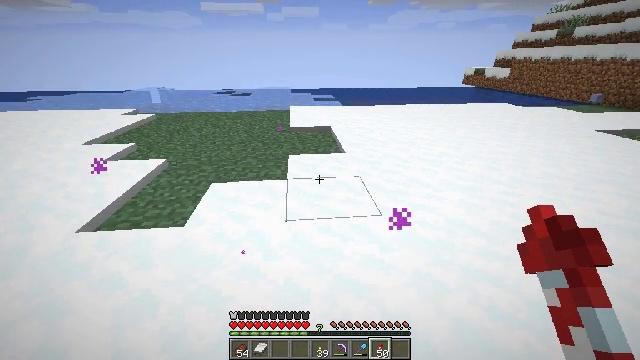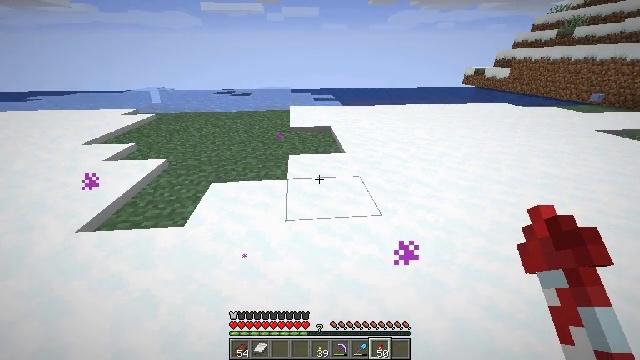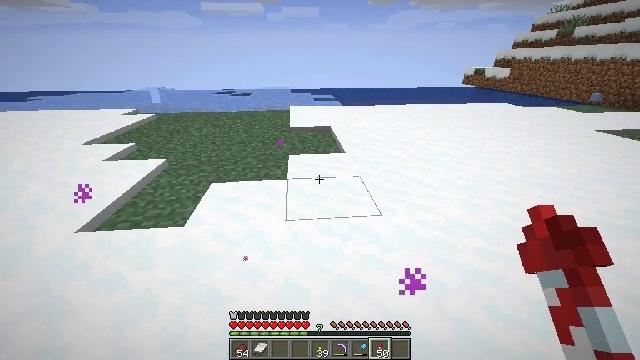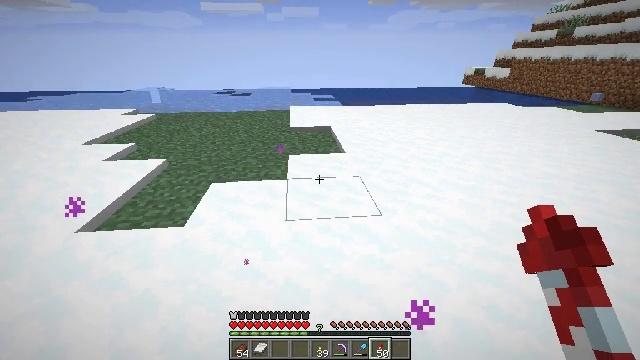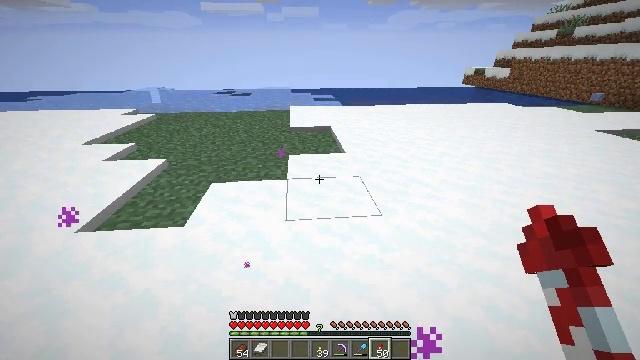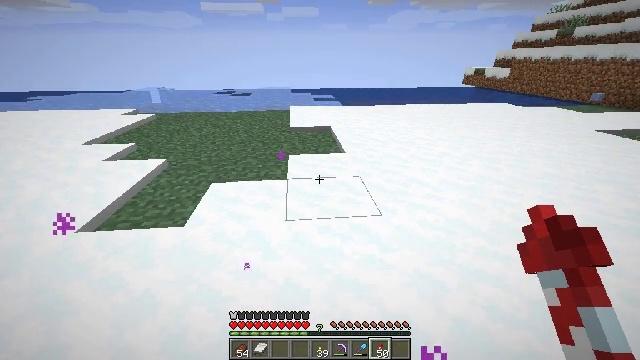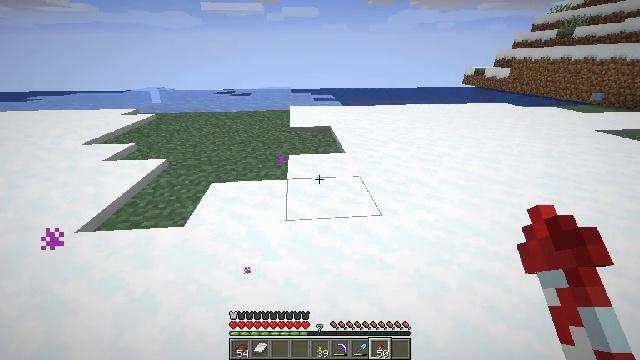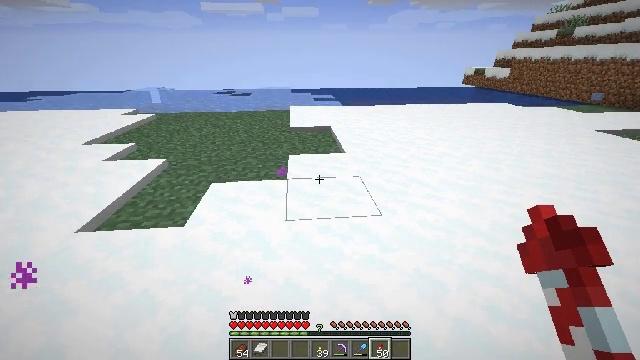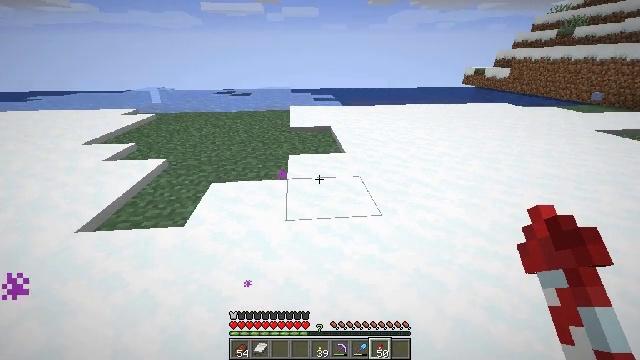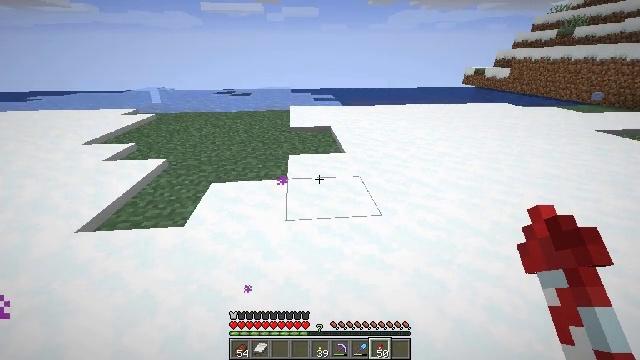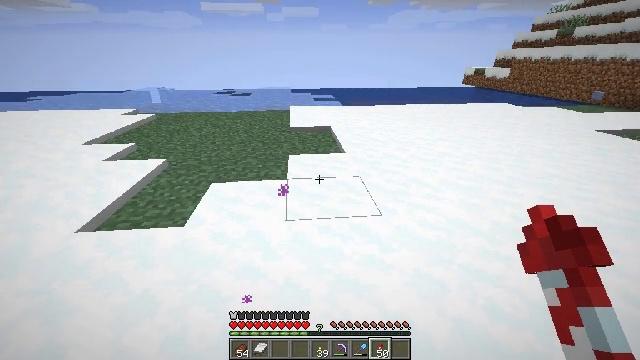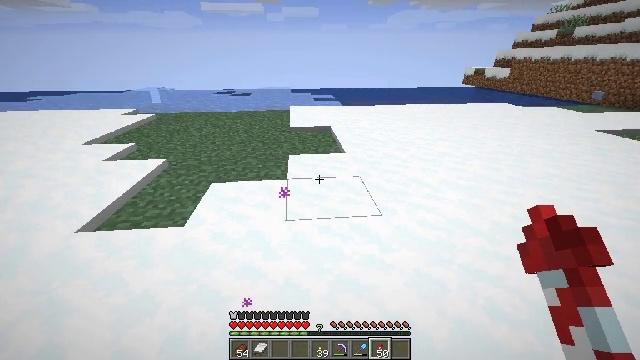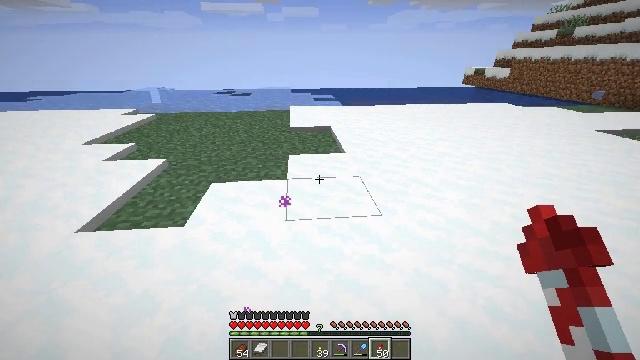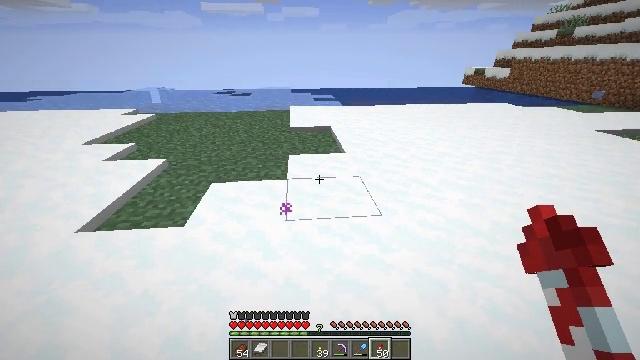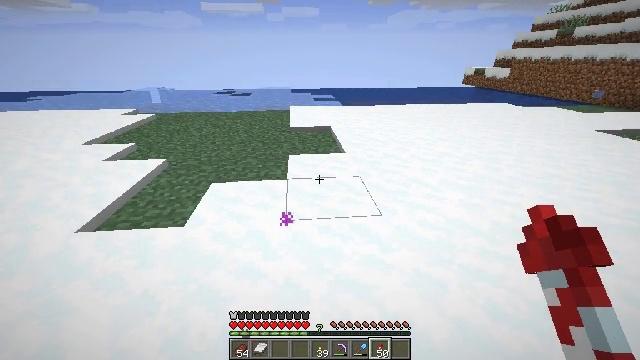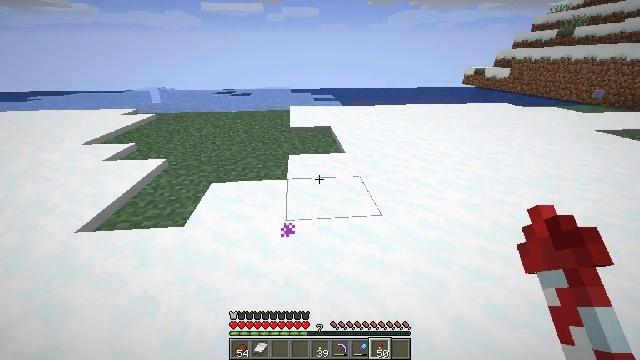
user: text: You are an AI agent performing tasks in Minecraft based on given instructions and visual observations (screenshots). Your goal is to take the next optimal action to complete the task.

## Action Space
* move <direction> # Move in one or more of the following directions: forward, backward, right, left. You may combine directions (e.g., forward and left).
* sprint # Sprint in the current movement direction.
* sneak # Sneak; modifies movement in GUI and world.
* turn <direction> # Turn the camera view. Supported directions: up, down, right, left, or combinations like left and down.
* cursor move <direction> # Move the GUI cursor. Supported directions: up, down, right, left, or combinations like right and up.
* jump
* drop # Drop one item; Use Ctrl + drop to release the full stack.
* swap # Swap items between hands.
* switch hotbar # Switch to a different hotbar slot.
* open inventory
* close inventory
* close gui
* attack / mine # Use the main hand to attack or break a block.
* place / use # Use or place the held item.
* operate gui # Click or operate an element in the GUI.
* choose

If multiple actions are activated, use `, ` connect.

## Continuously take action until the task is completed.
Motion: motion action
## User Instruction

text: Break the ice to collect it.
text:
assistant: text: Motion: no_op
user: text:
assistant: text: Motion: no_op
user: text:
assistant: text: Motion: no_op
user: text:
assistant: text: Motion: no_op
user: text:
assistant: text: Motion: no_op
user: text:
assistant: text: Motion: no_op
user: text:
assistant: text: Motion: no_op
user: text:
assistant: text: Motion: no_op
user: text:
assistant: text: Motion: no_op
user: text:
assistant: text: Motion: no_op
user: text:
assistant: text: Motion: no_op
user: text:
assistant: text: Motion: no_op
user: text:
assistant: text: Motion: no_op
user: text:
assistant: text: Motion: no_op
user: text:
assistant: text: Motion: no_op
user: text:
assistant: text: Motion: no_op
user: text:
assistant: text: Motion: no_op
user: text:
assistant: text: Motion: no_op
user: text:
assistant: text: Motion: no_op
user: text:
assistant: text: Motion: no_op
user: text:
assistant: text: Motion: no_op
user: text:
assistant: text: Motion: no_op
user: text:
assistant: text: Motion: no_op
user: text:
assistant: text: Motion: turn left
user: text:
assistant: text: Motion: turn left
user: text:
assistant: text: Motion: turn left and down
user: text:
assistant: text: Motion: turn left and down
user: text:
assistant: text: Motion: turn left and down
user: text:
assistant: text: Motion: turn left
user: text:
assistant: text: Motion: turn left and down